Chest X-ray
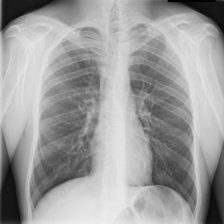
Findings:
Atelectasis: negative
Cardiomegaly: negative
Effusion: negative
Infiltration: negative
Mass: negative
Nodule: negative
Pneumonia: negative
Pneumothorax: negative
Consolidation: negative
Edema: negative
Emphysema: negative
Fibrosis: negative
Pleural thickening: negative
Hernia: negative